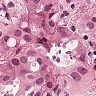
Metastatic tissue present: yes